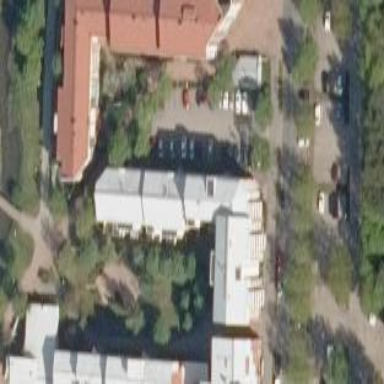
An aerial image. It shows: Skillion roof apartments building.